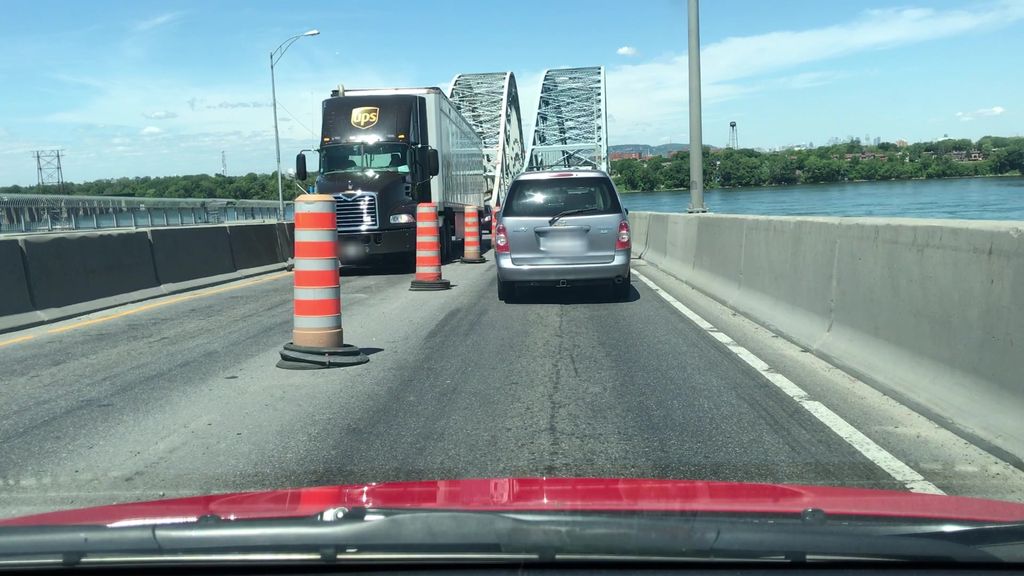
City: montreal